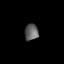
Tissue: skin
Cell type: Epithelial cells
Senescence score: 0.6924
Nuclear area (px): 217
Mean DAPI intensity: 98.7